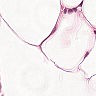
Metastatic tissue present: no